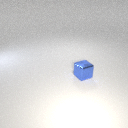
small blue metal cube